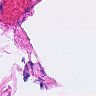
Metastatic tissue present: no